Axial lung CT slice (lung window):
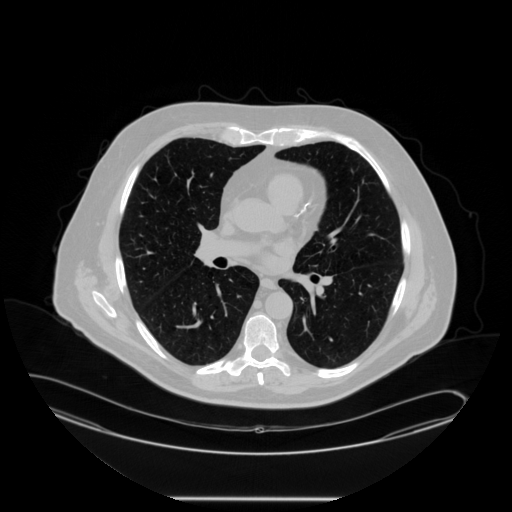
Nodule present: no